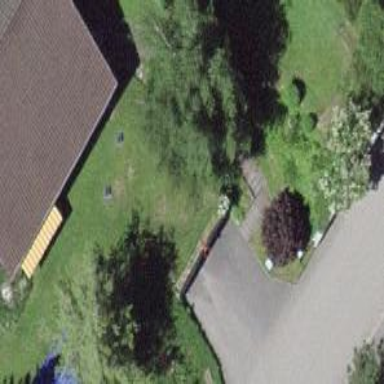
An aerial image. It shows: Garage.